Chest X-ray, AP view. Patient: 31 years old, sex F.
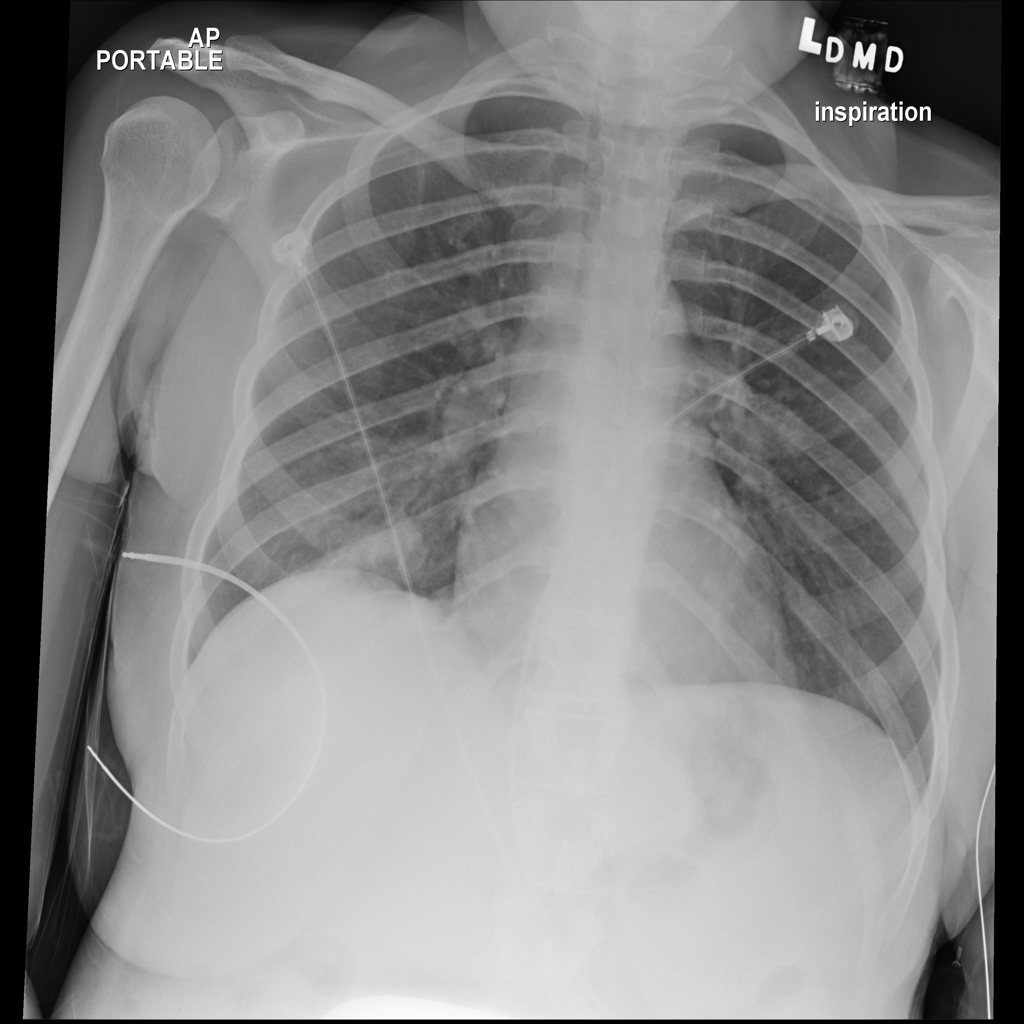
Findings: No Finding